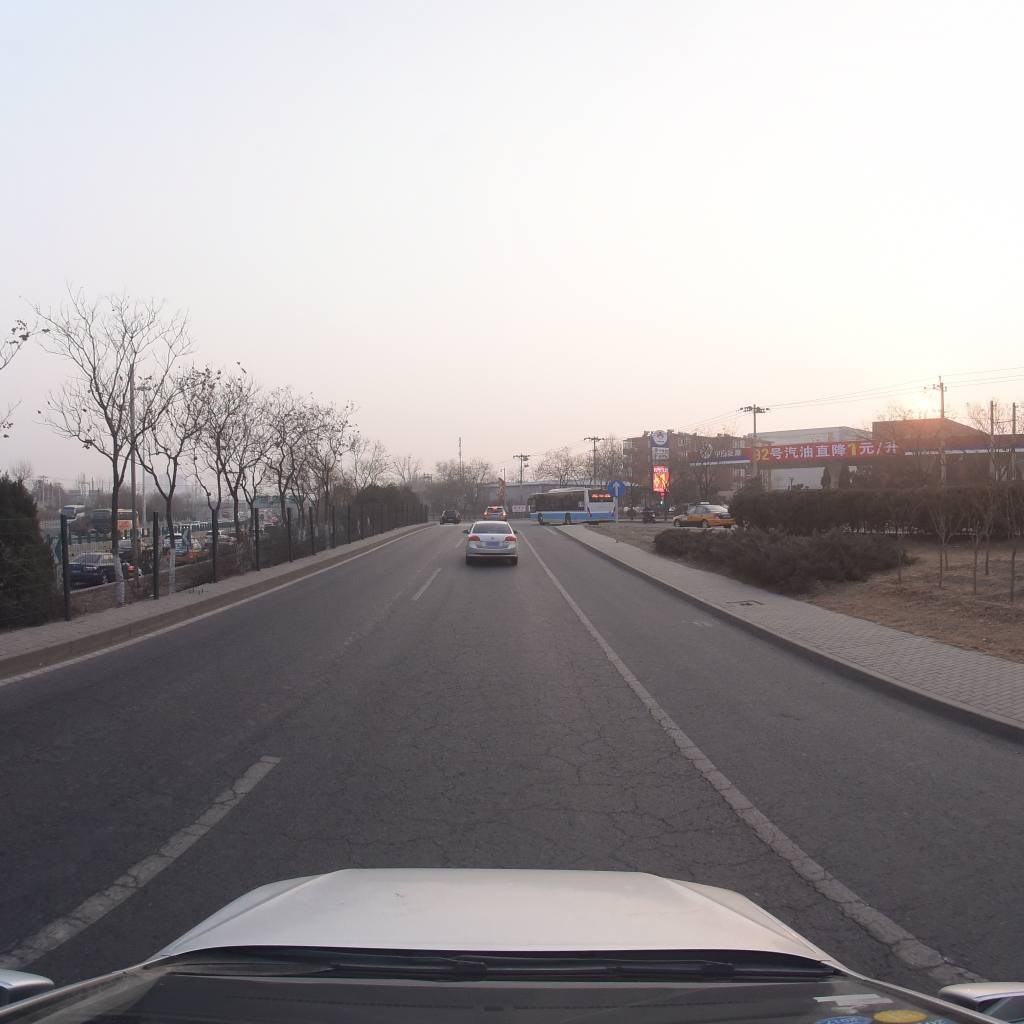
Region: Fengtai
Road damage annotations: alligator crack